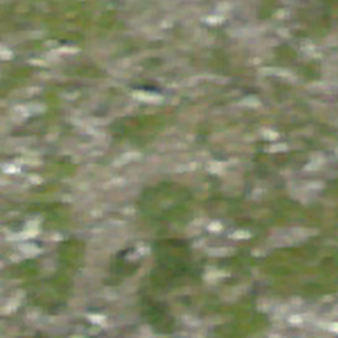
Label: other